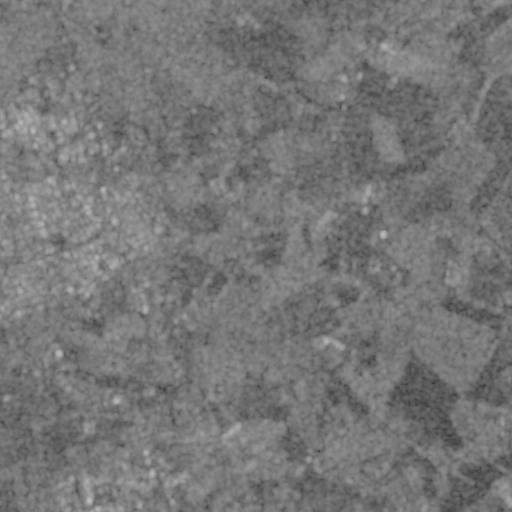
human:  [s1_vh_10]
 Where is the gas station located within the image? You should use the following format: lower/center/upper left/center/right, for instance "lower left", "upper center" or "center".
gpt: The gas station is located in the lower left of the image.
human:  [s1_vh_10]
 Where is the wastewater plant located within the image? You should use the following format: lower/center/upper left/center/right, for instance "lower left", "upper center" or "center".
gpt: The wastewater plant is located in the upper center of the image.
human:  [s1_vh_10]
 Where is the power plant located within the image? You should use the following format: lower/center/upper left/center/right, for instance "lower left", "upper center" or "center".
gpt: There is no power plant in the image.

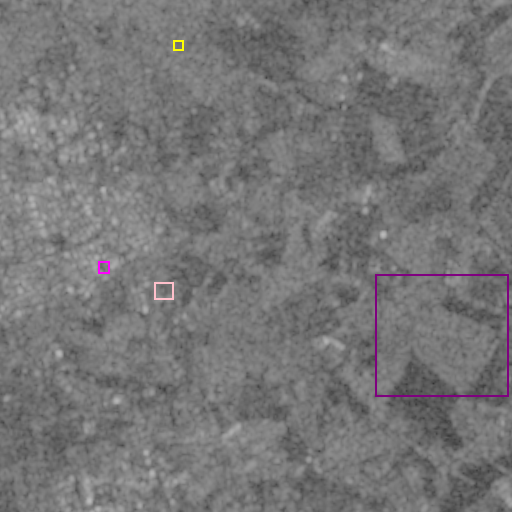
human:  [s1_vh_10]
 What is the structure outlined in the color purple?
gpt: The structure outlined in purple is a crop field.
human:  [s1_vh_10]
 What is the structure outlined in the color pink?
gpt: The structure outlined in pink is a park.
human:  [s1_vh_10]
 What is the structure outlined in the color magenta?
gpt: The structure outlined in magenta is a parking lot.
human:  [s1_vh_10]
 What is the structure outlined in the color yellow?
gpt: The structure outlined in yellow is a wastewater plant.
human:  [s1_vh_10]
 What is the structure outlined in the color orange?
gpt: There is no orange outline.